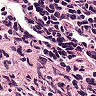
Metastatic tissue present: no